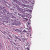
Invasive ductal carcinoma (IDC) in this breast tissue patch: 1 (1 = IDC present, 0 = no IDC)